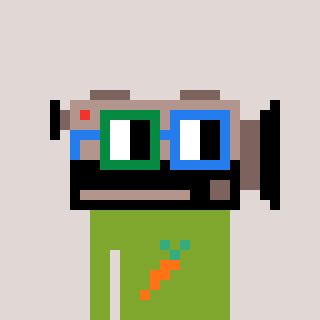
a pixel art character with square green and blue glasses, a camcorder-shaped head and a slimegreen-colored body on a warm background